Field crop: maize
Growth stage: 2
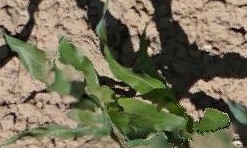
Species: maize